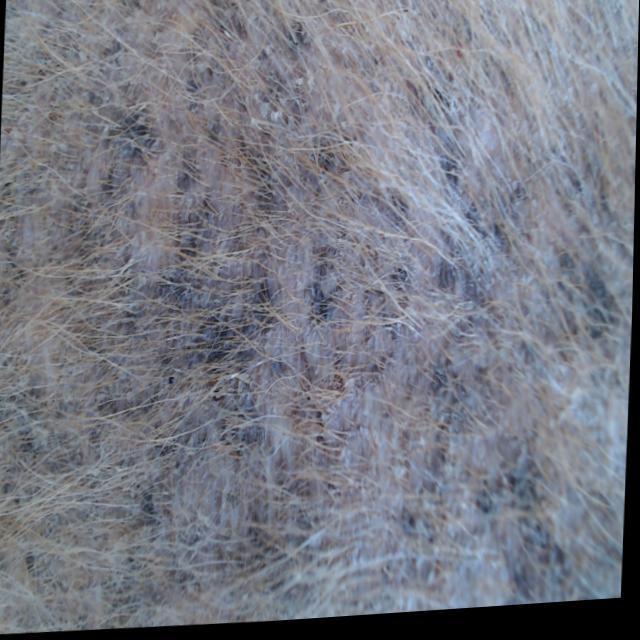
Canine demodicosis (Demodex mange) — caused by Demodex canis mites. Presents with alopecia, follicular papules, pustules, and comedones. Often localized on face and forelimbs.